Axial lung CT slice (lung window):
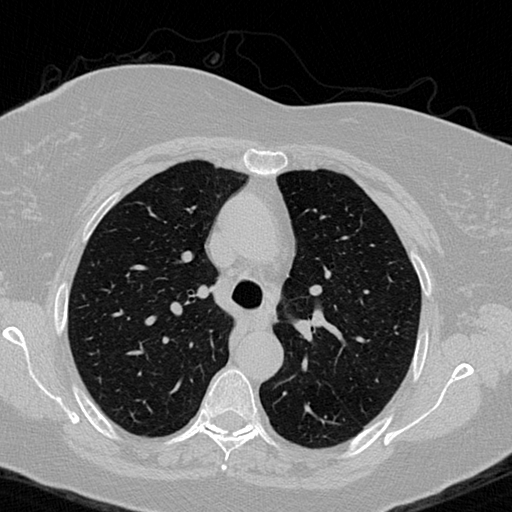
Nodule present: no